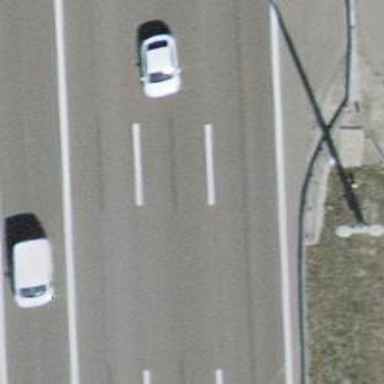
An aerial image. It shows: Asphalt motorway.